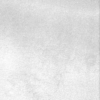
Label: not_dusty